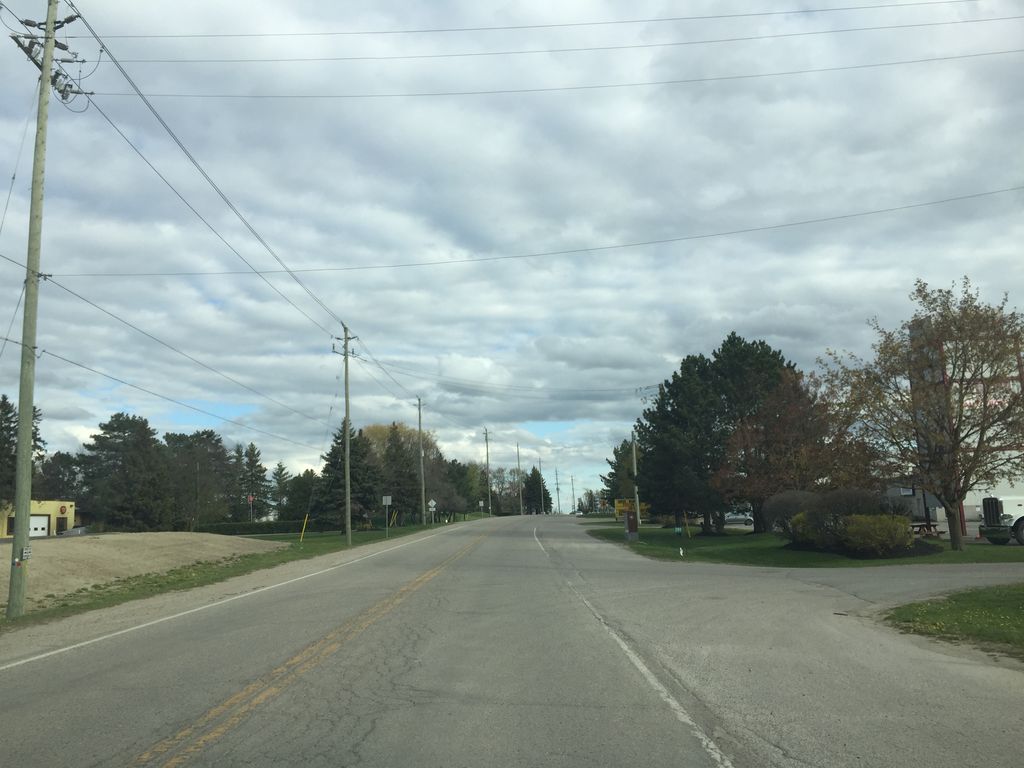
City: kitchener-waterloo